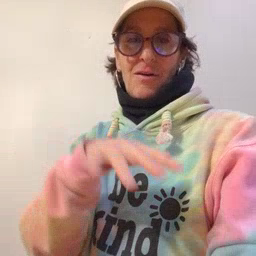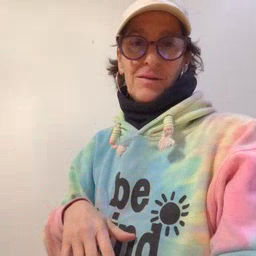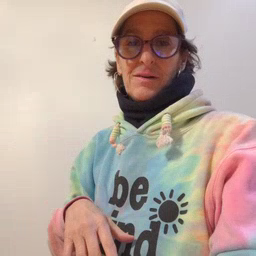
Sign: backyard